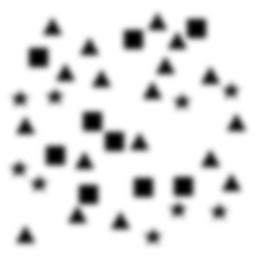
Squares: 9
Triangles: 18
Stars: 9
Total shapes: 36